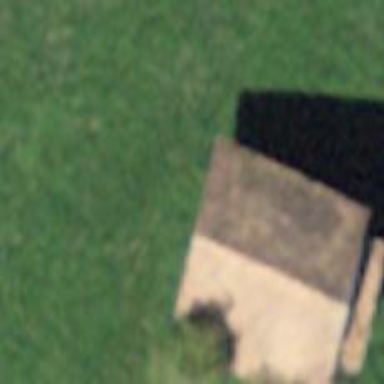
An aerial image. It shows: Barn.